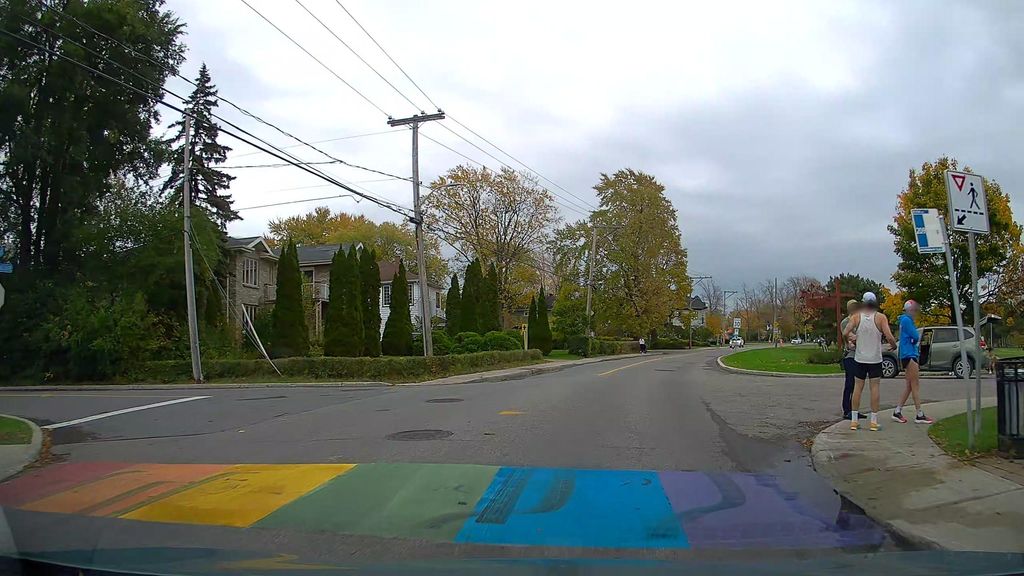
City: montreal